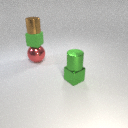
small green metal cylinder above small green metal cube